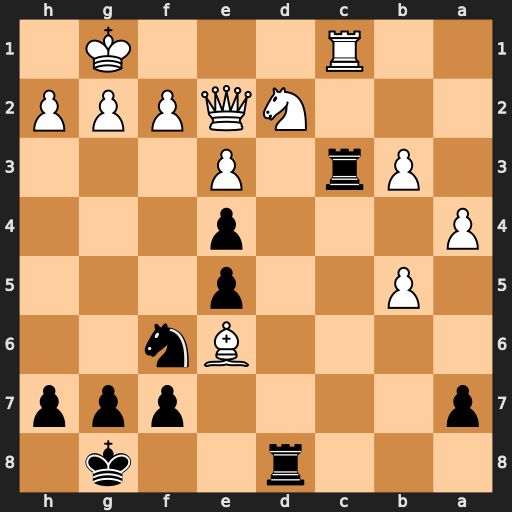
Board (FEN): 3r2k1/p4ppp/4Bn2/1P2p3/P3p3/1Pr1P3/3NQPPP/2R3K1
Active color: b
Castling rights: -
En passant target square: -
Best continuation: Rxc1+ Nf1 fxe6 a5 Rdd1